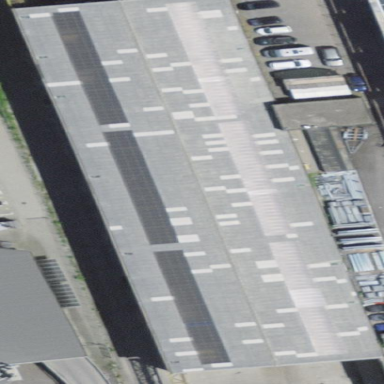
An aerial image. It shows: Industrial building.